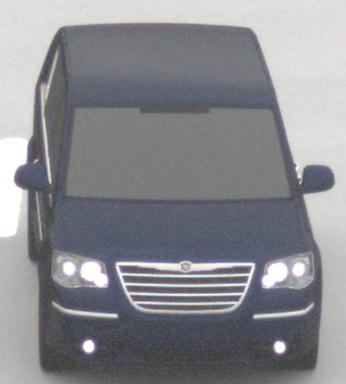
Make: Chrysler
Model: Grand Voyager 3.8
Detailed model: Grand Voyager
Model produced from: 2008/03
Model produced until: 2010/12
Doors: 5
Color: blue
Road condition: dry road
Daytime: midday
Contrast: low contrast